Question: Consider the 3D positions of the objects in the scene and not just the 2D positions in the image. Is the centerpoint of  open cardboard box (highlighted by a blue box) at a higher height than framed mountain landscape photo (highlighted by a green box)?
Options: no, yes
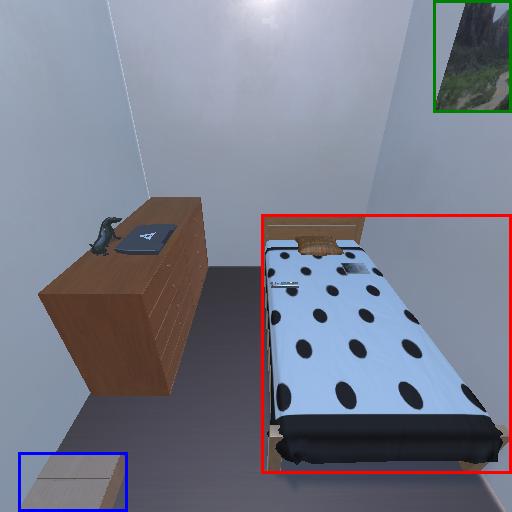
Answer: no